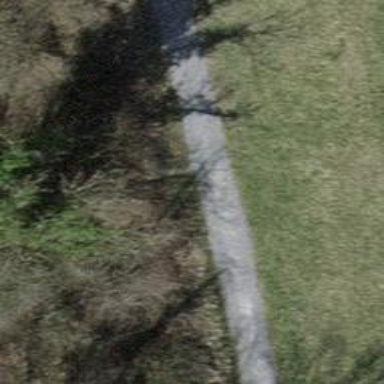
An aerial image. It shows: Compacted path.